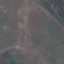
Label: HerbaceousVegetation